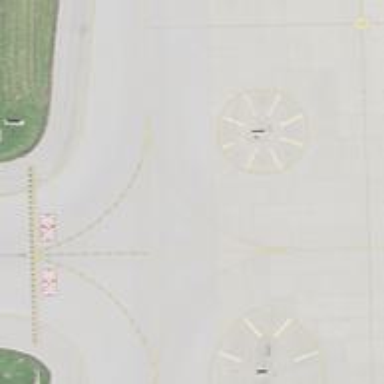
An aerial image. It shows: Image of taxiway at airport.